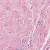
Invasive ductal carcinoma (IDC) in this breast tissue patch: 0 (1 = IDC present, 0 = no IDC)